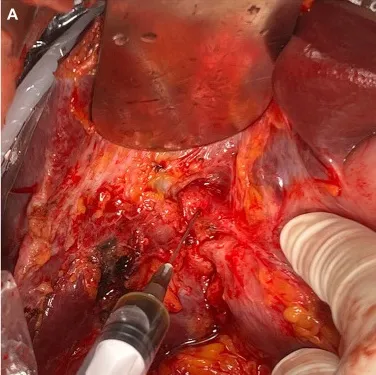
The duodenal bulb adheres to the hepatic hilum (A). A puncture was made in the right hepatic duct, and bile was aspirated.
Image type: medical_photograph (other_medical_photograph)